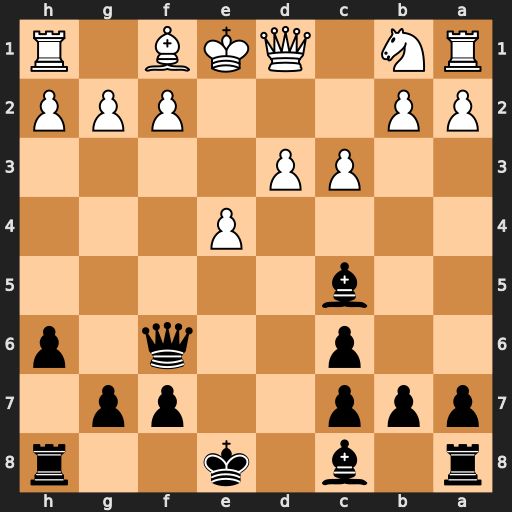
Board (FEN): r1b1k2r/ppp2pp1/2p2q1p/2b5/4P3/2PP4/PP3PPP/RN1QKB1R
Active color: b
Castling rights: KQkq
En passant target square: -
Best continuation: Qxf2#